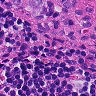
Metastatic tissue present: yes